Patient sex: F
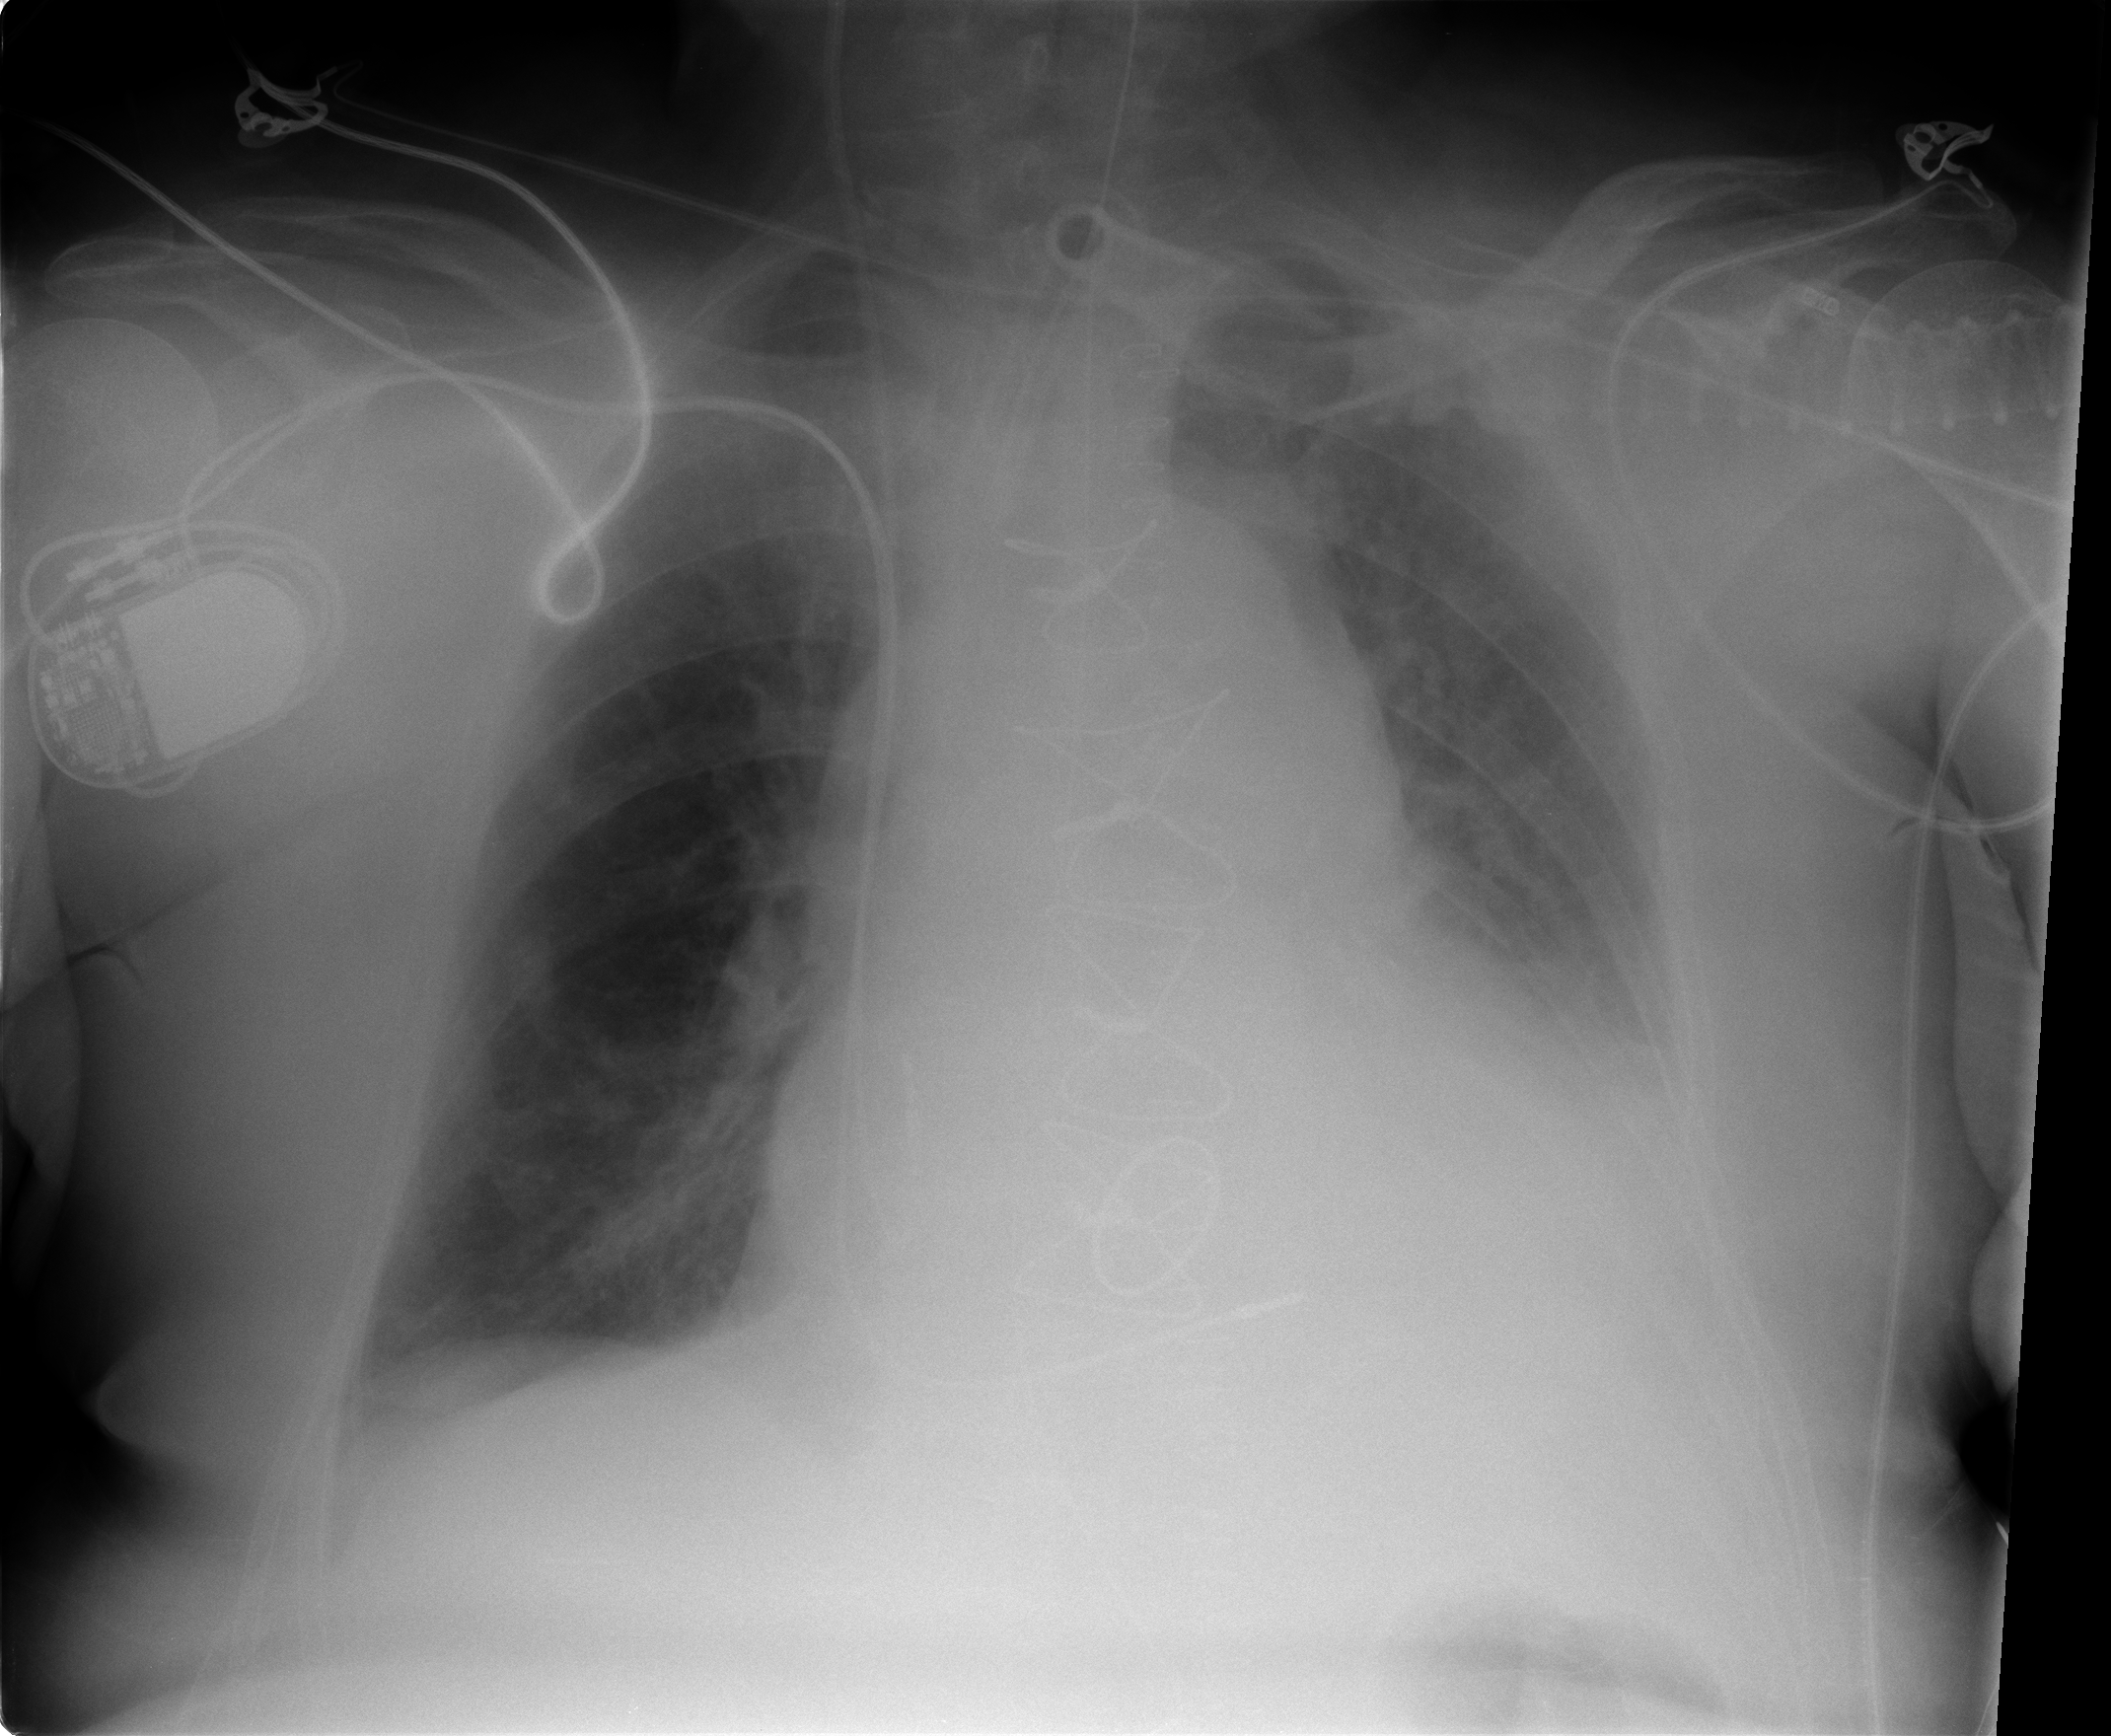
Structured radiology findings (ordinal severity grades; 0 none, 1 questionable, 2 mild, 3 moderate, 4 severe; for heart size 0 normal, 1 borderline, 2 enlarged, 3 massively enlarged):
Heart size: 2
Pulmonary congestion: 2
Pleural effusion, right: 1
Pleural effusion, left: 3
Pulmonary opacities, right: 2
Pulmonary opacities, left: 2
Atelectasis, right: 2
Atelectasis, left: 3